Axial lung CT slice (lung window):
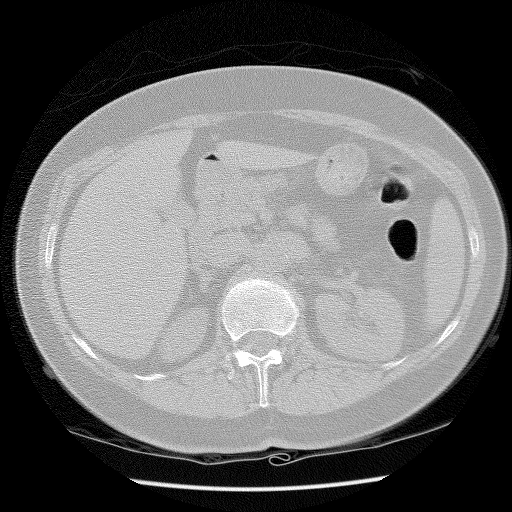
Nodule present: no